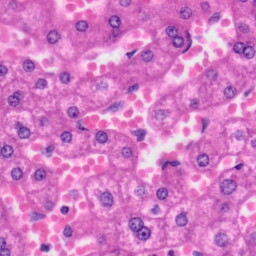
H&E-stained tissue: Liver